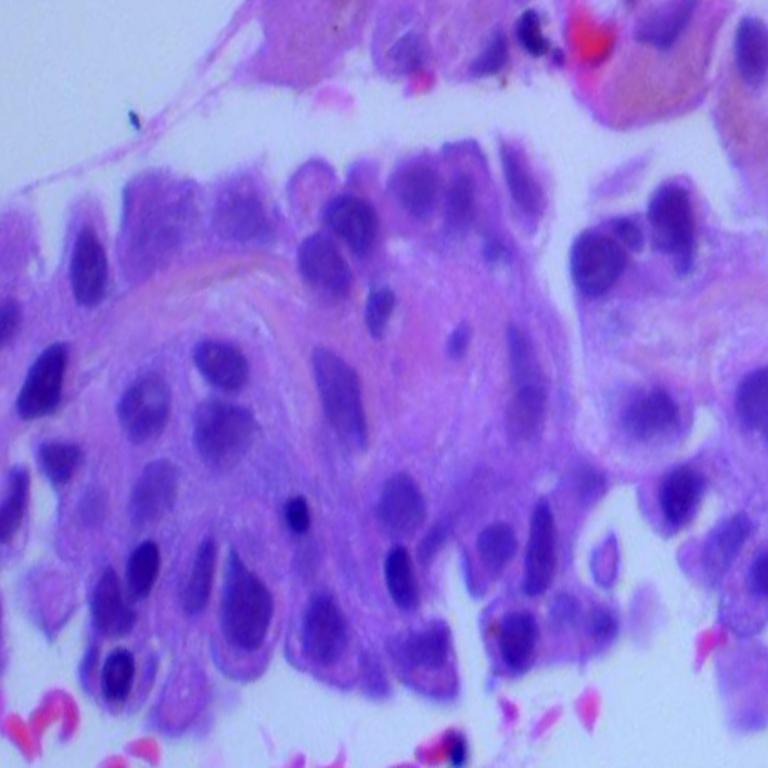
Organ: lung
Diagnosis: adenocarcinomas